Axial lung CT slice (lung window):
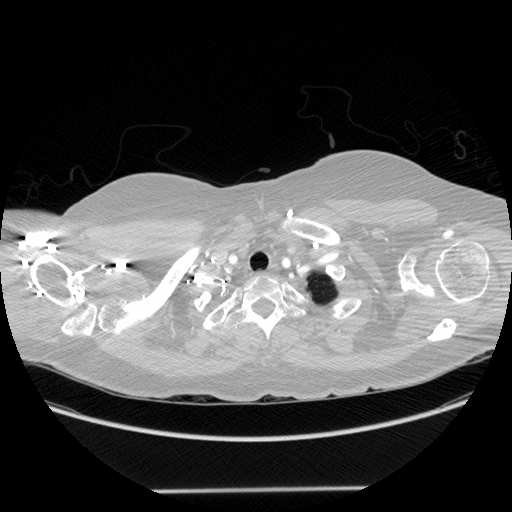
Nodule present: no